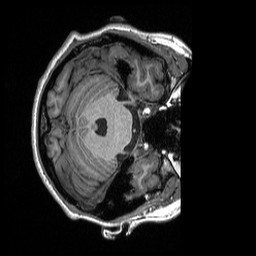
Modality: T1w
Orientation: axial
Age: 23
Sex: female
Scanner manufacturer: siemens
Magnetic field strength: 3 T
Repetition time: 2.3 s
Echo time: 0.00298 s